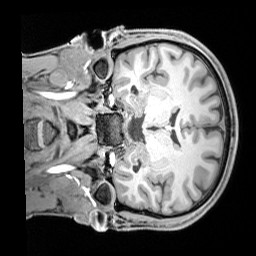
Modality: T1w
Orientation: coronal
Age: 26
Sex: male
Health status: healthy
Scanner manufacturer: siemens
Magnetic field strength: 3 T
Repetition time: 1.65 s
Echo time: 0.00182 s